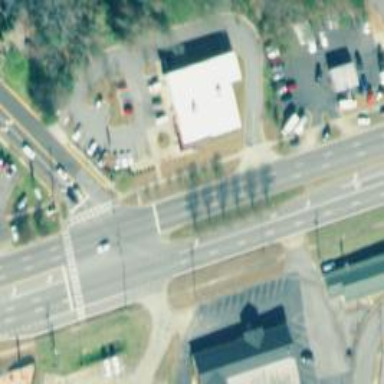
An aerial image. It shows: Primary highway with separate sidewalk.